Question: I'm trying to i18n some labels on ActiveAdmin but it still not working.
The wrong strings are underlined in the attachment.

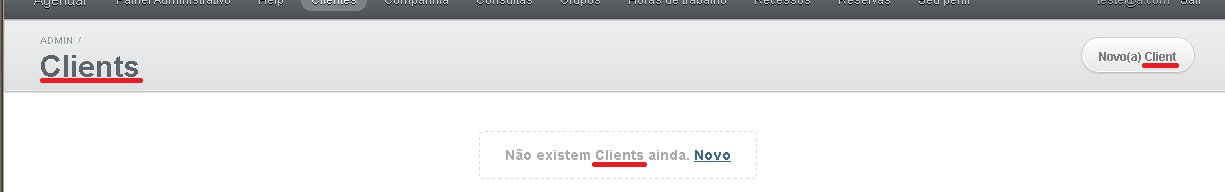
Answer: Did you put your translations in correct place at translation file?
'''
your_lang:
activerecord:
models:
client:
one: Client
other: Clients
'''